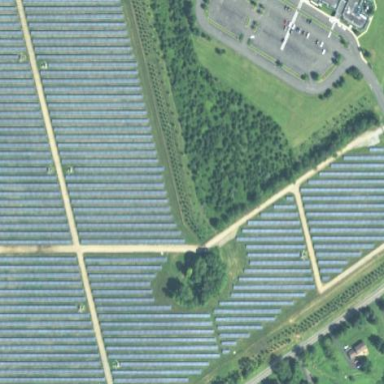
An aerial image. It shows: Solar power plant utilizing photovoltaic technology.